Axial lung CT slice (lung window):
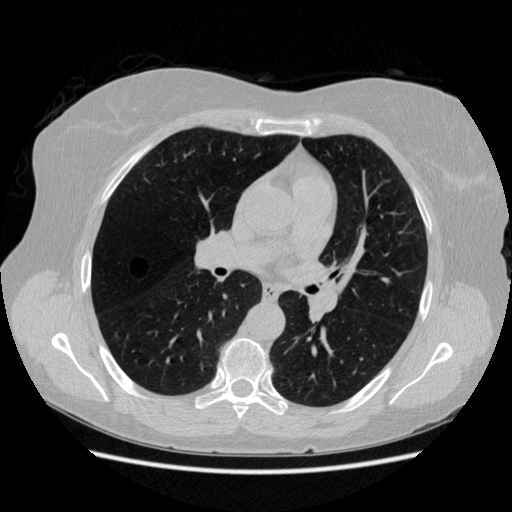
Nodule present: no